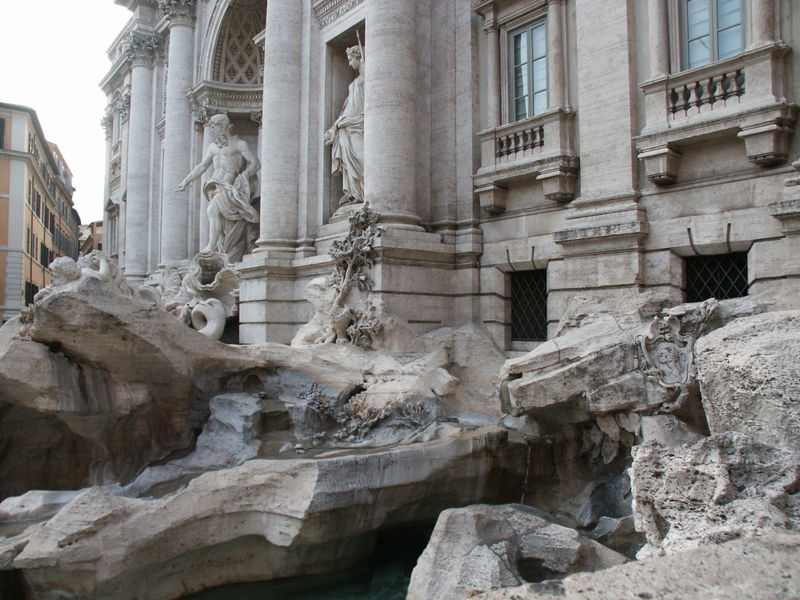
Titel: Fontana di Trevi (Trevibrunnen)
Künstler: Niccoló Salvi
Standort: Rom, Palazzo Poli (EU - I - Latium)
Schlagwörter: felsen, gestein, mann, nackt, wasser, stadt, fenster, frau, marmor, straße, säule, säulen, gebäude, architektur, sockel, stein, steine, häuser, natur, gitter, pflanze, renaissance, wasserfall, brunnen, ranken, skulptur, statue, fassade, italien, fels, klippen, figuren, rundbogen, plastik, foto, fotografie, photographie, nische, balustrade, rom, kapitell, photo, sims, gesims, skulpturen, plastiken, statuen, fontäne, tempel, fließen, korinthisch, im freien, baluster, balustraden, neptun, poseidon, tritonen, fontana, fontana di trevi, trevi, trevibrunnen, oceanis, treveris